Aerial crown-view tile of a tropical tree (Barro Colorado Island, Panama), acquired 20240611:
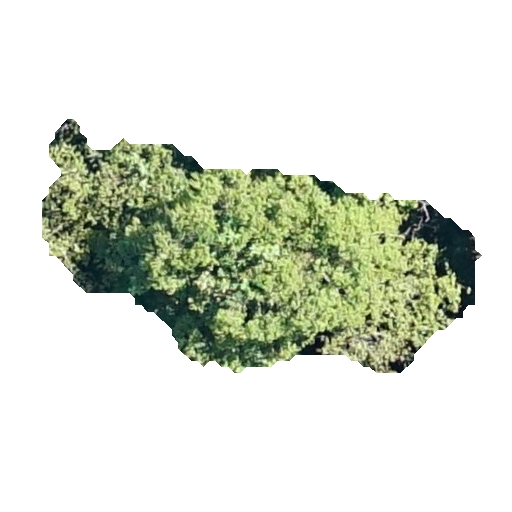
Species: Luehea seemannii
GBIF accepted scientific name: Luehea seemannii
Crown area: 108.428 m²